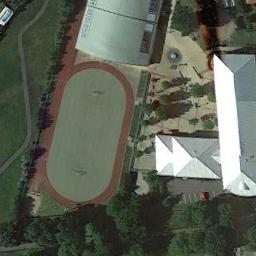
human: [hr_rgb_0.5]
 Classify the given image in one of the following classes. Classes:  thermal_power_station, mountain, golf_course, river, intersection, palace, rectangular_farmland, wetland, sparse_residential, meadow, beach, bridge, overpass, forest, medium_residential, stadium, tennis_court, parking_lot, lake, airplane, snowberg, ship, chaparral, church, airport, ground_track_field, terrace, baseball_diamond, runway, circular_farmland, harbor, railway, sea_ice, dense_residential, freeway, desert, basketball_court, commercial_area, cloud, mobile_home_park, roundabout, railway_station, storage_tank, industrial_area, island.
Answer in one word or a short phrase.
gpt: ground_track_field